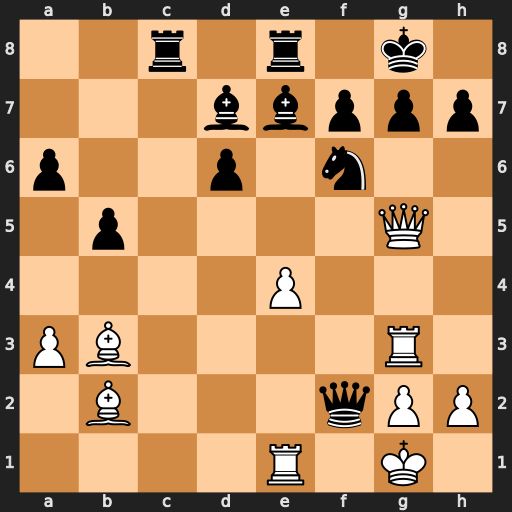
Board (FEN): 2r1r1k1/3bbppp/p2p1n2/1p4Q1/4P3/PB4R1/1B3qPP/4R1K1
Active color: w
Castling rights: -
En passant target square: -
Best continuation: Kxf2 Nxe4+ Rxe4 Bxg5 Rxe8+ Rxe8 Rxg5